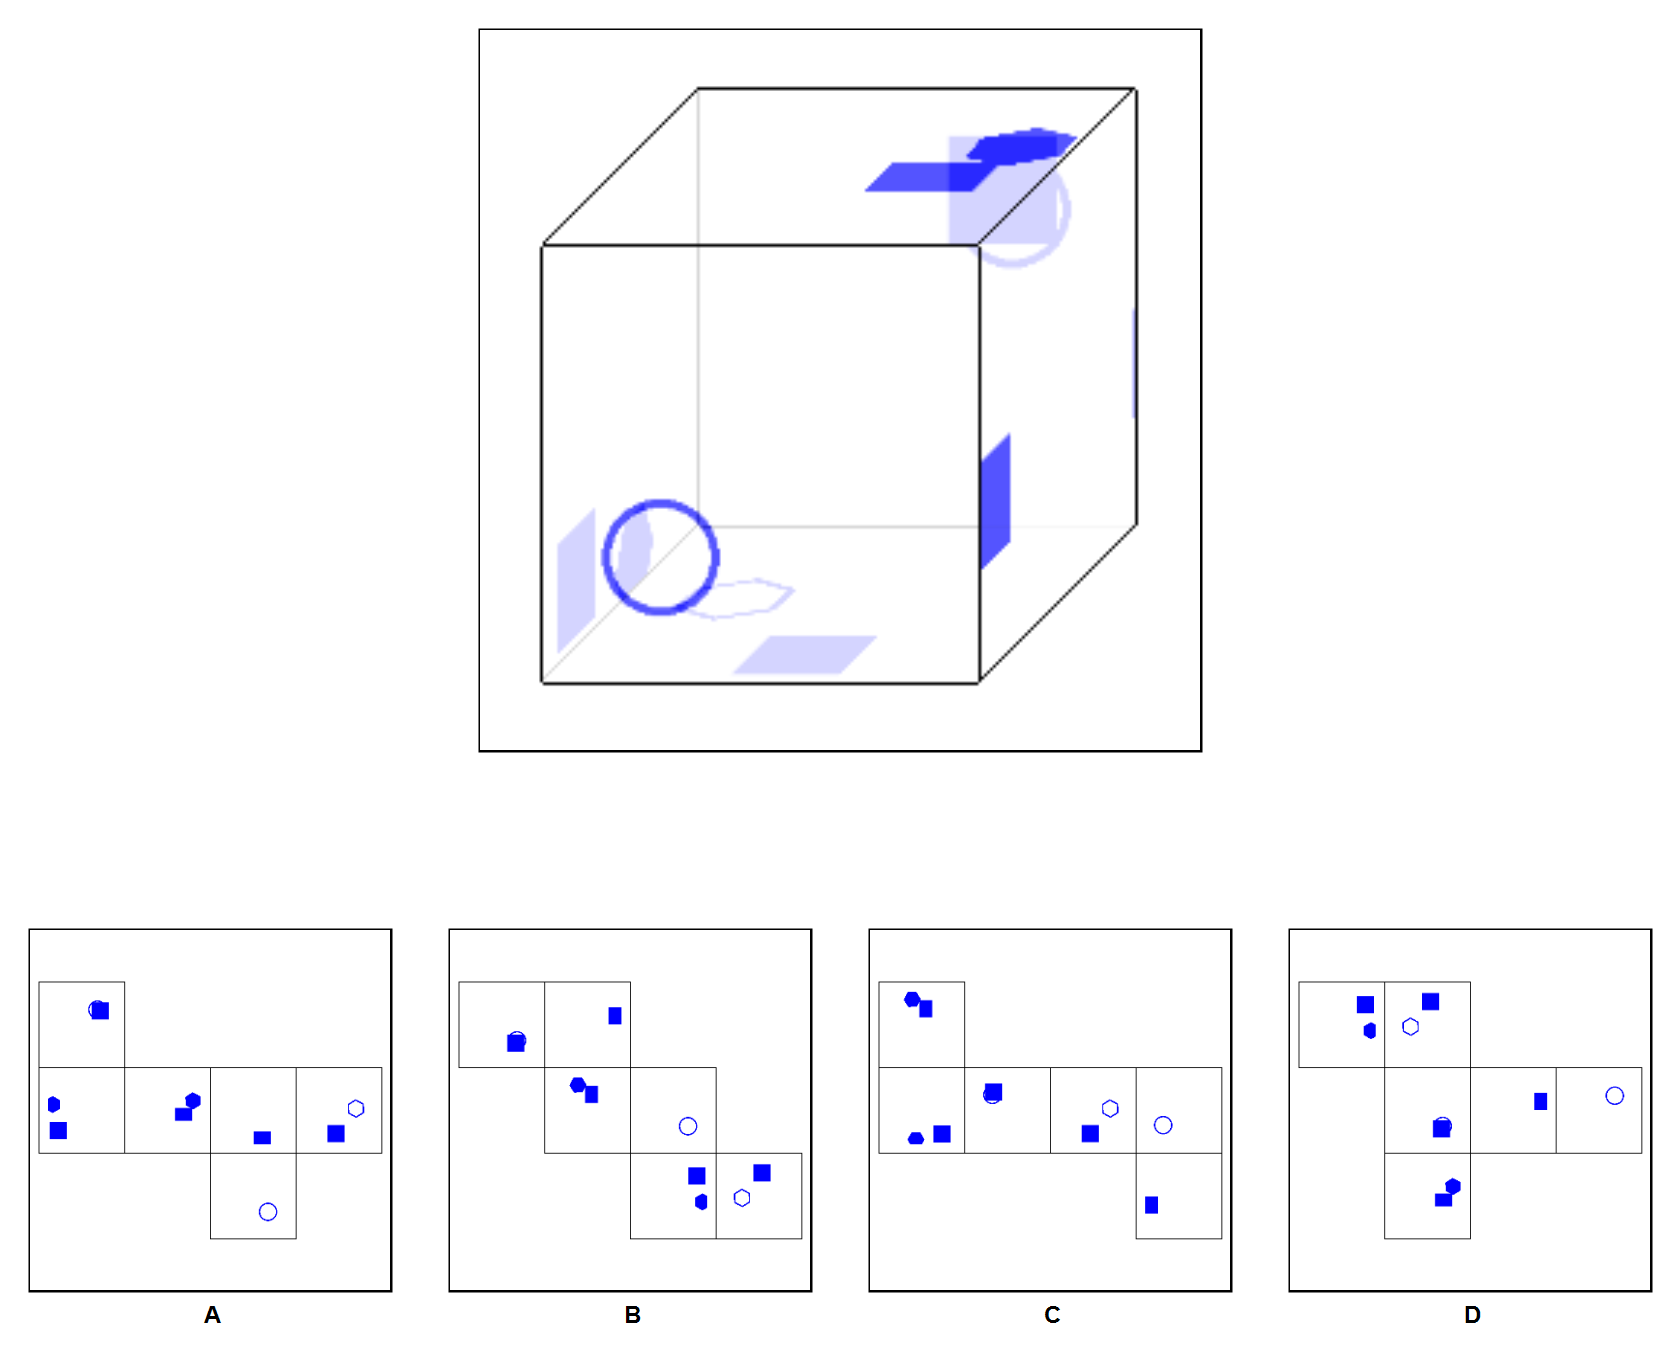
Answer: C